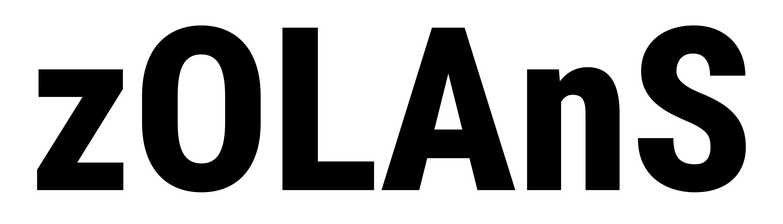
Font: Roboto_Condensed_ExtraBold